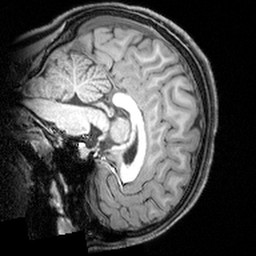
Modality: T1w
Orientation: sagittal
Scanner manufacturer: siemens
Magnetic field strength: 3 T
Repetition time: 1.9 s
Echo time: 0.00397 s